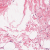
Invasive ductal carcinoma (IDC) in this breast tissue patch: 0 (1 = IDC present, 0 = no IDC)